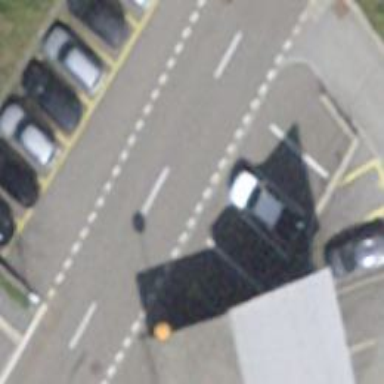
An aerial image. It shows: Bus stop with platform for public transport.